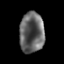
Tissue: prostate
Cell type: Myeloid cells
Senescence score: 0.3578
Nuclear area (px): 972
Mean DAPI intensity: 100.333